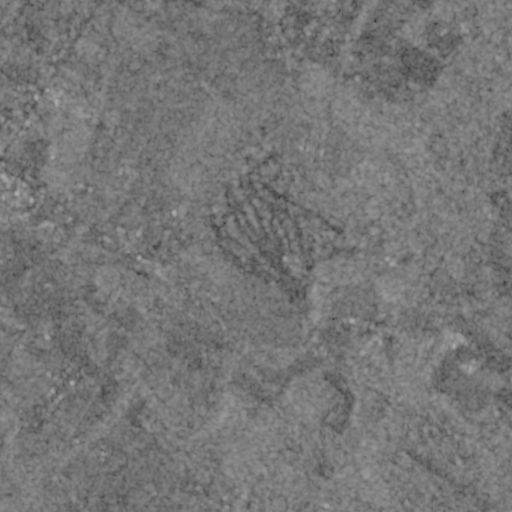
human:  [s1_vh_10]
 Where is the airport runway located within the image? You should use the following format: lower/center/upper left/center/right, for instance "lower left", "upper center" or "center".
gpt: The airport runway is located in the center of the image.
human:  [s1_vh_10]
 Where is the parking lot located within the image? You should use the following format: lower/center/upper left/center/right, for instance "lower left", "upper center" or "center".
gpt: The parking lot is located in the center left of the image.
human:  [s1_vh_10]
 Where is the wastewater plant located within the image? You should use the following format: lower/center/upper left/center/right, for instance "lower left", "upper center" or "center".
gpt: The wastewater plant is located in the center left of the image.
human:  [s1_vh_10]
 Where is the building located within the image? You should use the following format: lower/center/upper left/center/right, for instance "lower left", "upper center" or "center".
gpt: The building is located in the upper left of the image.
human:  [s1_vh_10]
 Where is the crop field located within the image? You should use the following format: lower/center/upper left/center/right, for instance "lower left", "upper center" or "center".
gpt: There is no crop field in the image.

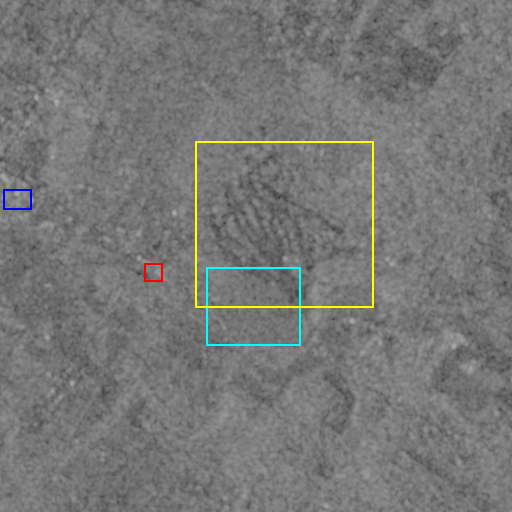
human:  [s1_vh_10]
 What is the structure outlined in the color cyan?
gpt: The structure outlined in cyan is a crop field.
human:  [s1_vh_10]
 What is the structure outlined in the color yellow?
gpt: The structure outlined in yellow is a park.
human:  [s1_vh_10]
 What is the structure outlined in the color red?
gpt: The structure outlined in red is a wastewater plant.
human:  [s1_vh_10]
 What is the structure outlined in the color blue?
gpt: The structure outlined in blue is a building.
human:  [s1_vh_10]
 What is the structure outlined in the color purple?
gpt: There is no purple outline.